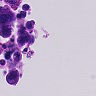
Metastatic tissue present: yes